【题型】选择题　【知识点】函数　【难度】easy
函数$y=x^{\frac{2}{3}}$的大致图象为（  ）

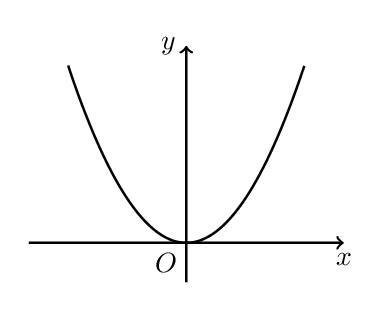
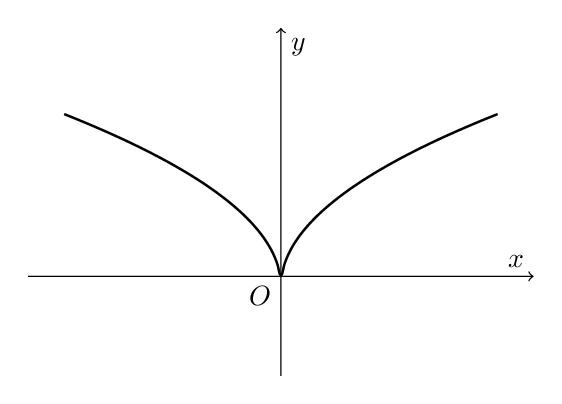
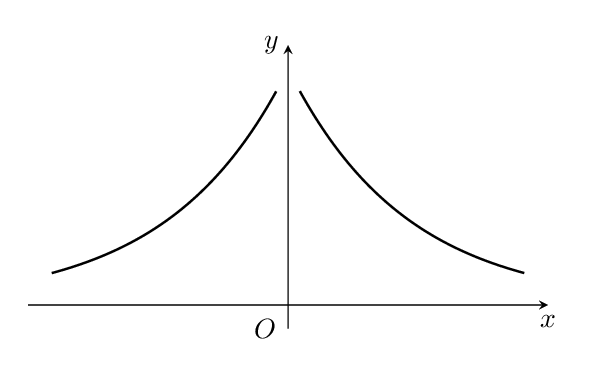
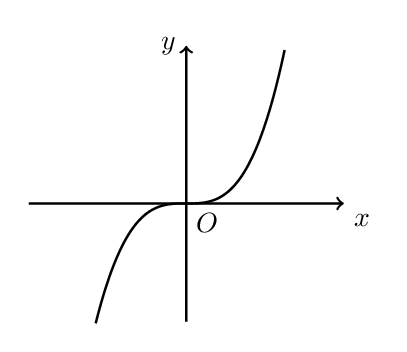
【解答】
\textbf{【答案】}B

\vspace{0.3cm}
\textbf{【分析】}根据给定条件，利用幂函数的性质判断即可.

\vspace{0.3cm}
\textbf{【详解】}函数$y=x^{\frac{2}{3}}$是幂函数，定义域为$\mathbb{R}$，是偶函数，排除D；

由$0<\frac{2}{3}<1$，得函数$y=x^{\frac{2}{3}}$在$(0,+\infty)$上单调递增，排除C；

且当$x>1$时，函数$y=x^{\frac{2}{3}}$的图象在$y=x$下方，排除A，选项B符合要求.

\vspace{0.3cm}
故选：B